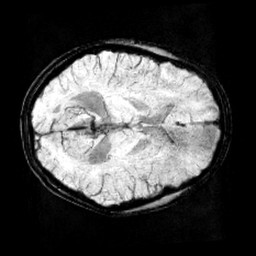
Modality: minIP
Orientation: axial
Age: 12
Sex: female
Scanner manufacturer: siemens
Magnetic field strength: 3 T
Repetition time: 0.027 s
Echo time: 0.02 s